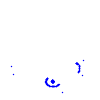
Particle: proton